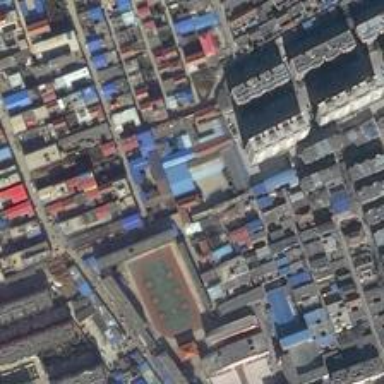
The playground issurrounded by houses with blue roofs .